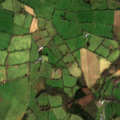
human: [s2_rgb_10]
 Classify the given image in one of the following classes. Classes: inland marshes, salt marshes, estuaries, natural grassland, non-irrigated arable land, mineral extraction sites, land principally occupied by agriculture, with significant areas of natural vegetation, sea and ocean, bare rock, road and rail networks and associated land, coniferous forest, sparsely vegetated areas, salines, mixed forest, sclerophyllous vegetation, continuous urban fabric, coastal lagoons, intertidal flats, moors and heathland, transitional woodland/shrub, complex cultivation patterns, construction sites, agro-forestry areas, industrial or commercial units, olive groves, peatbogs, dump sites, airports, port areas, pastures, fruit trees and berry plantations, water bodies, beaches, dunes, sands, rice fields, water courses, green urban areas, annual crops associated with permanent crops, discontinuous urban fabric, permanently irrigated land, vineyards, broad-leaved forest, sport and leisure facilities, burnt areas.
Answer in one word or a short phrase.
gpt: pastures, land principally occupied by agriculture, with significant areas of natural vegetation